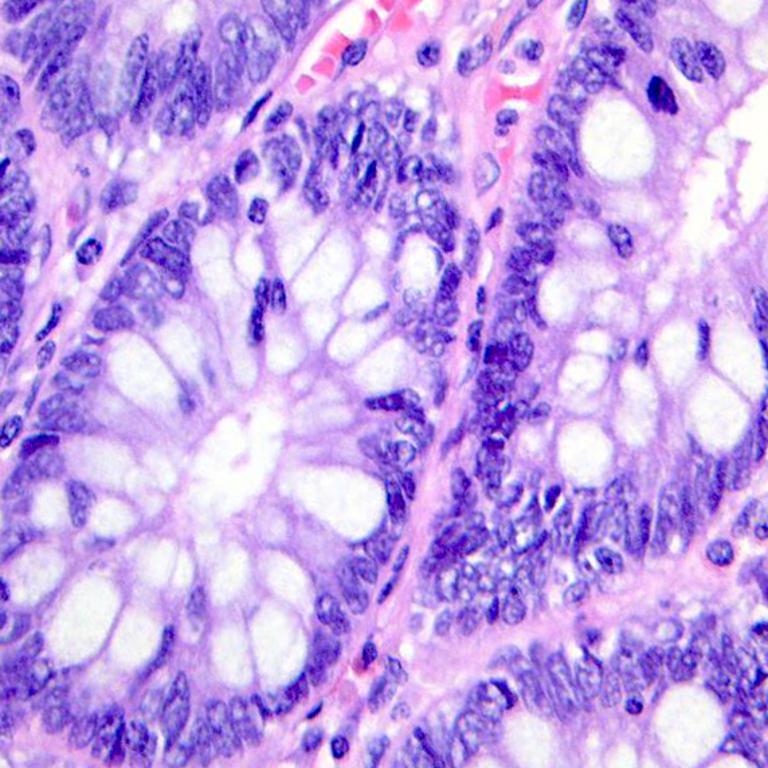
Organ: colon
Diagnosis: benign